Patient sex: M
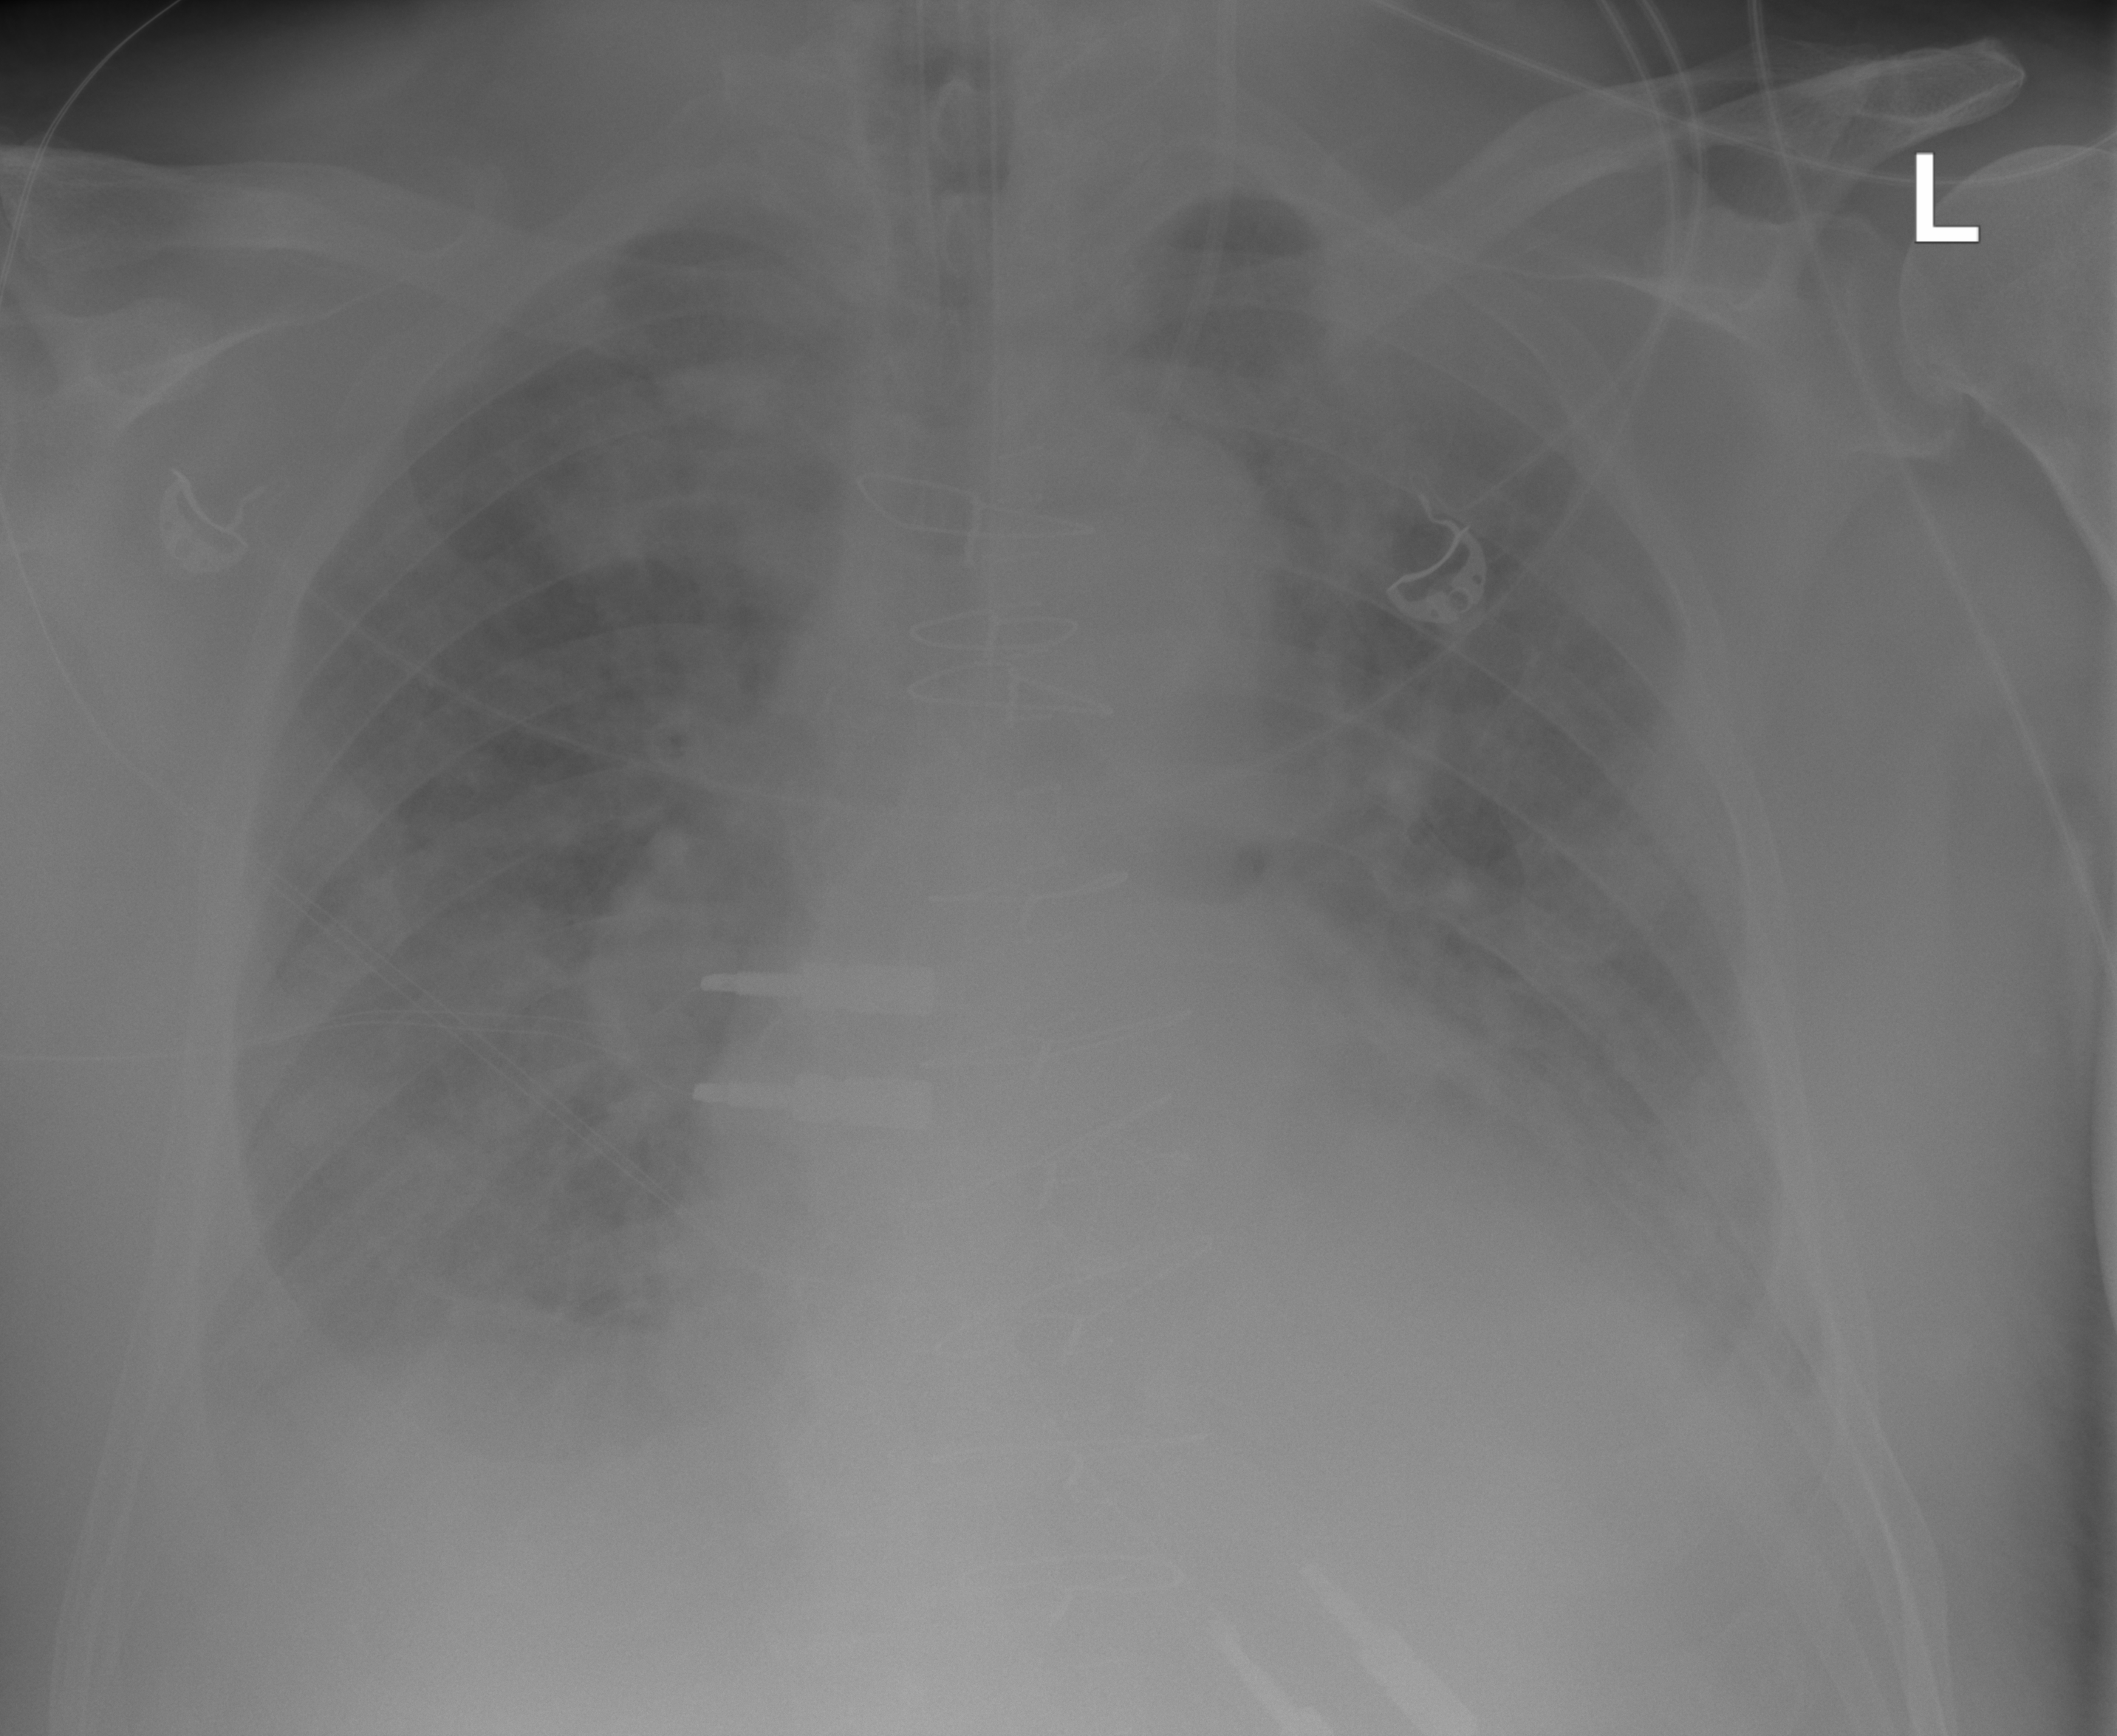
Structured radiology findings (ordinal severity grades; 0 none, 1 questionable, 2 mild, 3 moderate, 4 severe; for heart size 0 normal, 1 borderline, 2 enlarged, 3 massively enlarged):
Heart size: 2
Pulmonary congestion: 3
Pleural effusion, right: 3
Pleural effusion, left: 2
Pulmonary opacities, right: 3
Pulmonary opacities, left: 3
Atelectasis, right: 2
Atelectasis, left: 2